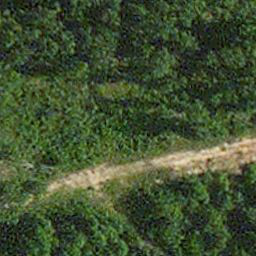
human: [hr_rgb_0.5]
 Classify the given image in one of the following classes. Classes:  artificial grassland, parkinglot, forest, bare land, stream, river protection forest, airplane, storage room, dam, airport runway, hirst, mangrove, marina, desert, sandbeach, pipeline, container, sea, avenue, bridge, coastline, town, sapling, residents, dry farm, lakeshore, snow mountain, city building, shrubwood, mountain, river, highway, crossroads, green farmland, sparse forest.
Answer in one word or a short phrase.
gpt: avenue